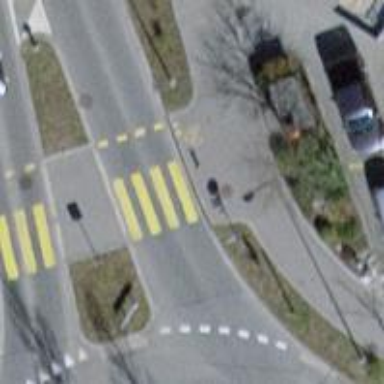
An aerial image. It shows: Marked road crossing.